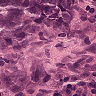
Metastatic tissue present: yes